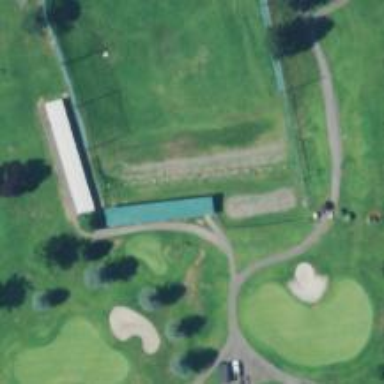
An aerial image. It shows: Path for both roads and golfers.